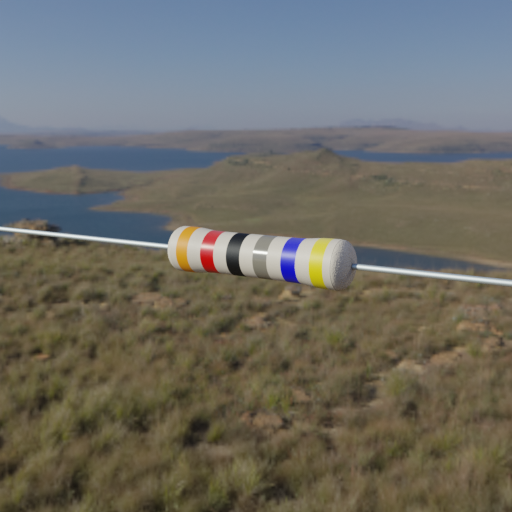
Resistor colour bands (in order): orange, red, black, gray, blue, yellow